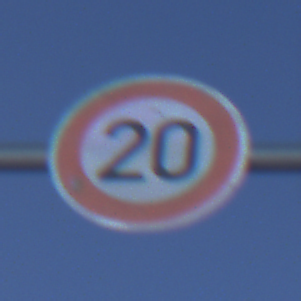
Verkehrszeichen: Geschwindigkeit20
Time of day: MorningAfternoon
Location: Outdoor (Nature)
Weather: PartlyCloudy
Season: NotSpecified
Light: Natural